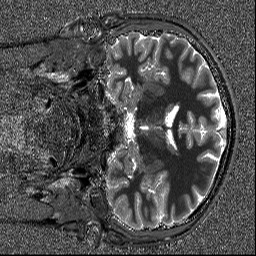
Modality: T1map
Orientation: coronal
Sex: male